Aerial crown-view tile of a tropical tree (Barro Colorado Island, Panama), acquired 20250414:
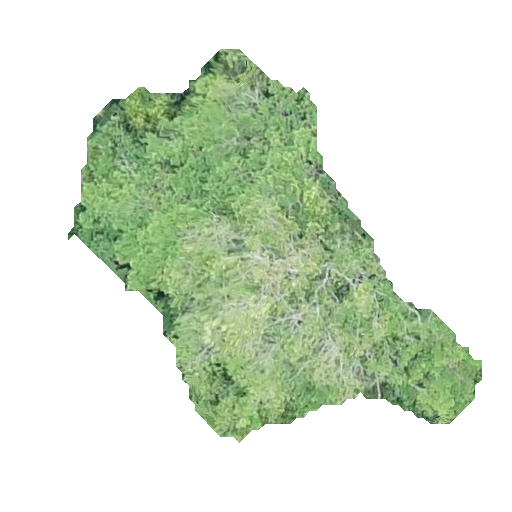
Species: Terminalia amazonia
GBIF accepted scientific name: Terminalia amazonica
Crown area: 129.027 m²